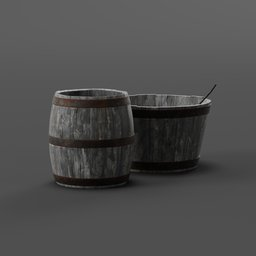
Label: tools